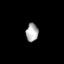
Tissue: lung
Cell type: Epithelial cells
Senescence score: 0.2235
Nuclear area (px): 220
Mean DAPI intensity: 171.491